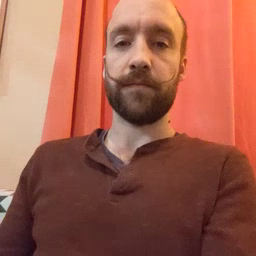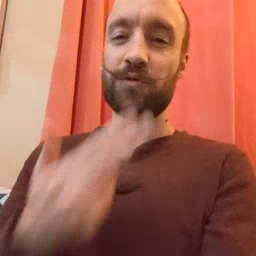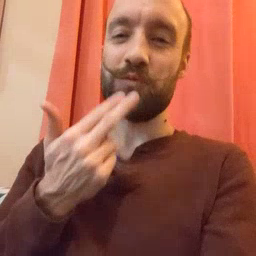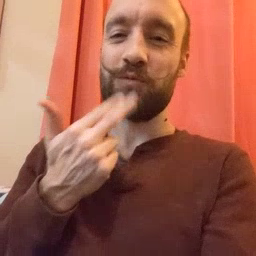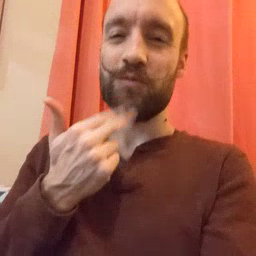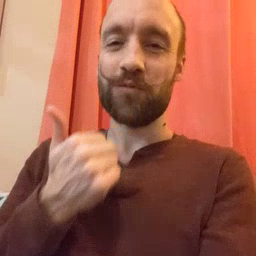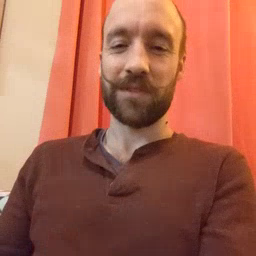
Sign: cute